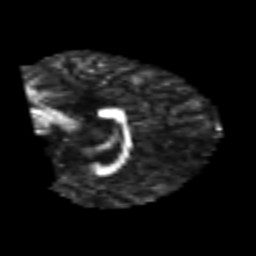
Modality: FA
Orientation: sagittal
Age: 25
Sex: male
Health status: healthy